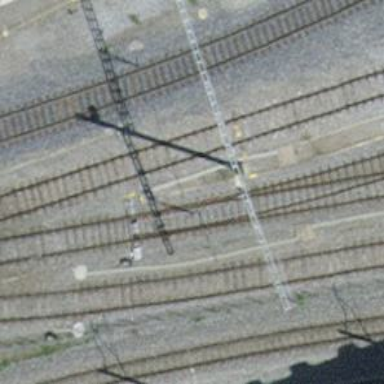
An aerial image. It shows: Railway switch with the turnout on the left side.